Interaction volume radius: 5 \u00c5
Interaction volume height: 35 \u00c5
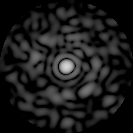
Disorder parameter: 0.847